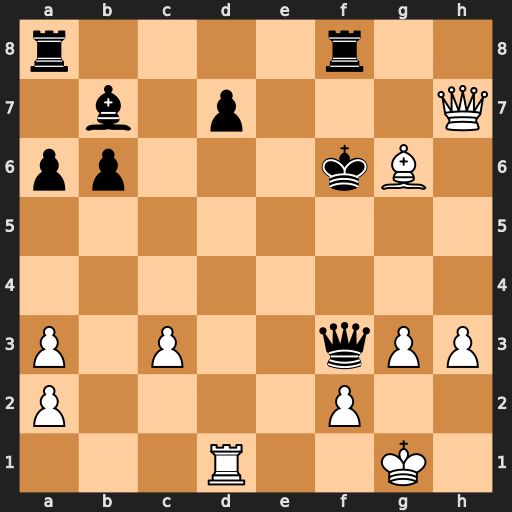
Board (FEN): r4r2/1b1p3Q/pp3kB1/8/8/P1P2qPP/P4P2/3R2K1
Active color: w
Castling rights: -
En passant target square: -
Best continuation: Rd6+ Ke5 Qe7#